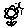
Label: hexagon